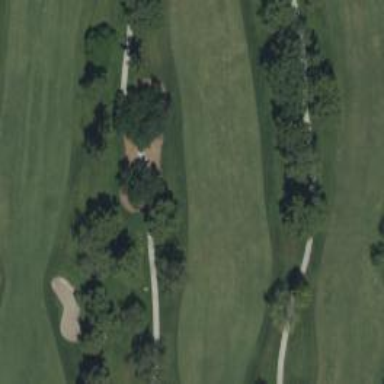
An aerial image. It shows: View of golf hole.